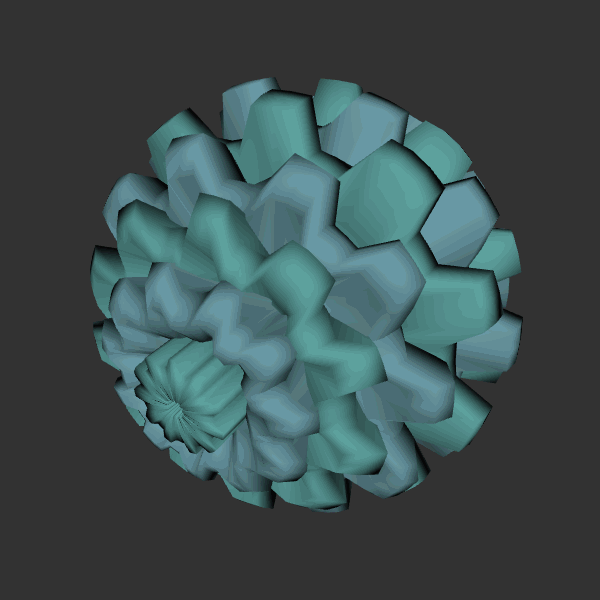
Background: dark